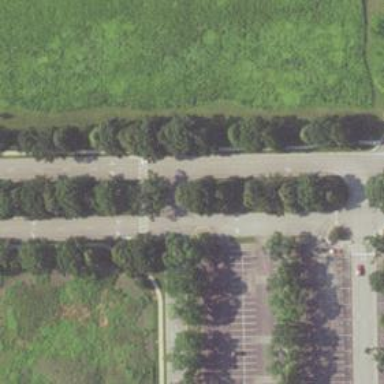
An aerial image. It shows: Solid crossing edge road marking.